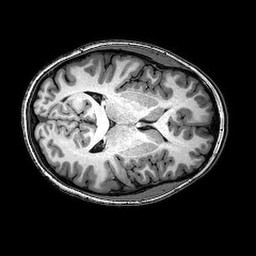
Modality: T1w
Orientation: axial
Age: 24
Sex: female
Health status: healthy
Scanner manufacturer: philips
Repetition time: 0.008126 s
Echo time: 0.00372 s